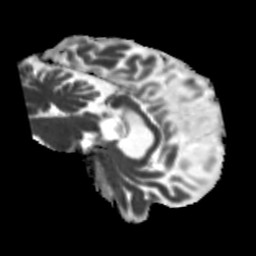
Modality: MD
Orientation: sagittal
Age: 64
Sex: male
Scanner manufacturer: siemens
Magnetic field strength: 3 T
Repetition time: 5.25 s
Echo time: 0.08 s